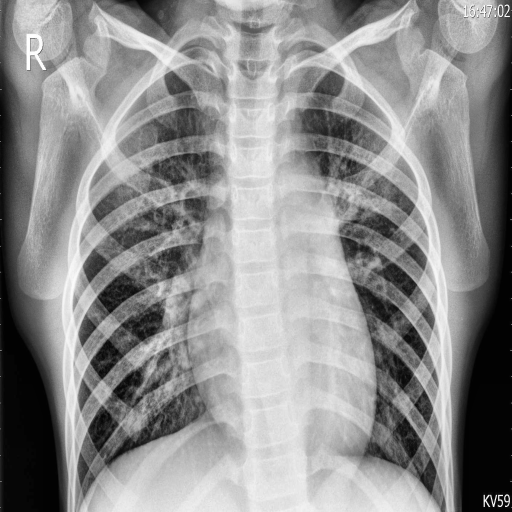
Finding: PNEUMONIA